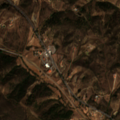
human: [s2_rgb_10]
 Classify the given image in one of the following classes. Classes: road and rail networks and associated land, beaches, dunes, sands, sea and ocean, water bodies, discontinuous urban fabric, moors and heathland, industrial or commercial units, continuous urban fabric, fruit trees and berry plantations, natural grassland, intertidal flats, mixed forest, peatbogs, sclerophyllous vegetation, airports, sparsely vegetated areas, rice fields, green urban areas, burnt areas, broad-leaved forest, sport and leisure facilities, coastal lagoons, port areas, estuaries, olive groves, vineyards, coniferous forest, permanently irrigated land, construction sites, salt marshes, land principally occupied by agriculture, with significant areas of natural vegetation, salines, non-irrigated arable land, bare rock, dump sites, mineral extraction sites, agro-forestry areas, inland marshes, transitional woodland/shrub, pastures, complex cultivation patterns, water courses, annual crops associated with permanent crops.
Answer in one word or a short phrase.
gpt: land principally occupied by agriculture, with significant areas of natural vegetation, broad-leaved forest, transitional woodland/shrub